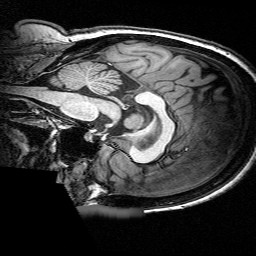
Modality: T1w
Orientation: sagittal
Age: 57
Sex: female
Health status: ill
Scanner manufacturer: siemens
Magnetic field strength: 3 T
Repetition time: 0.0025 s
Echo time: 0.00336 s